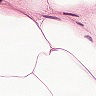
Metastatic tissue present: no